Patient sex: M
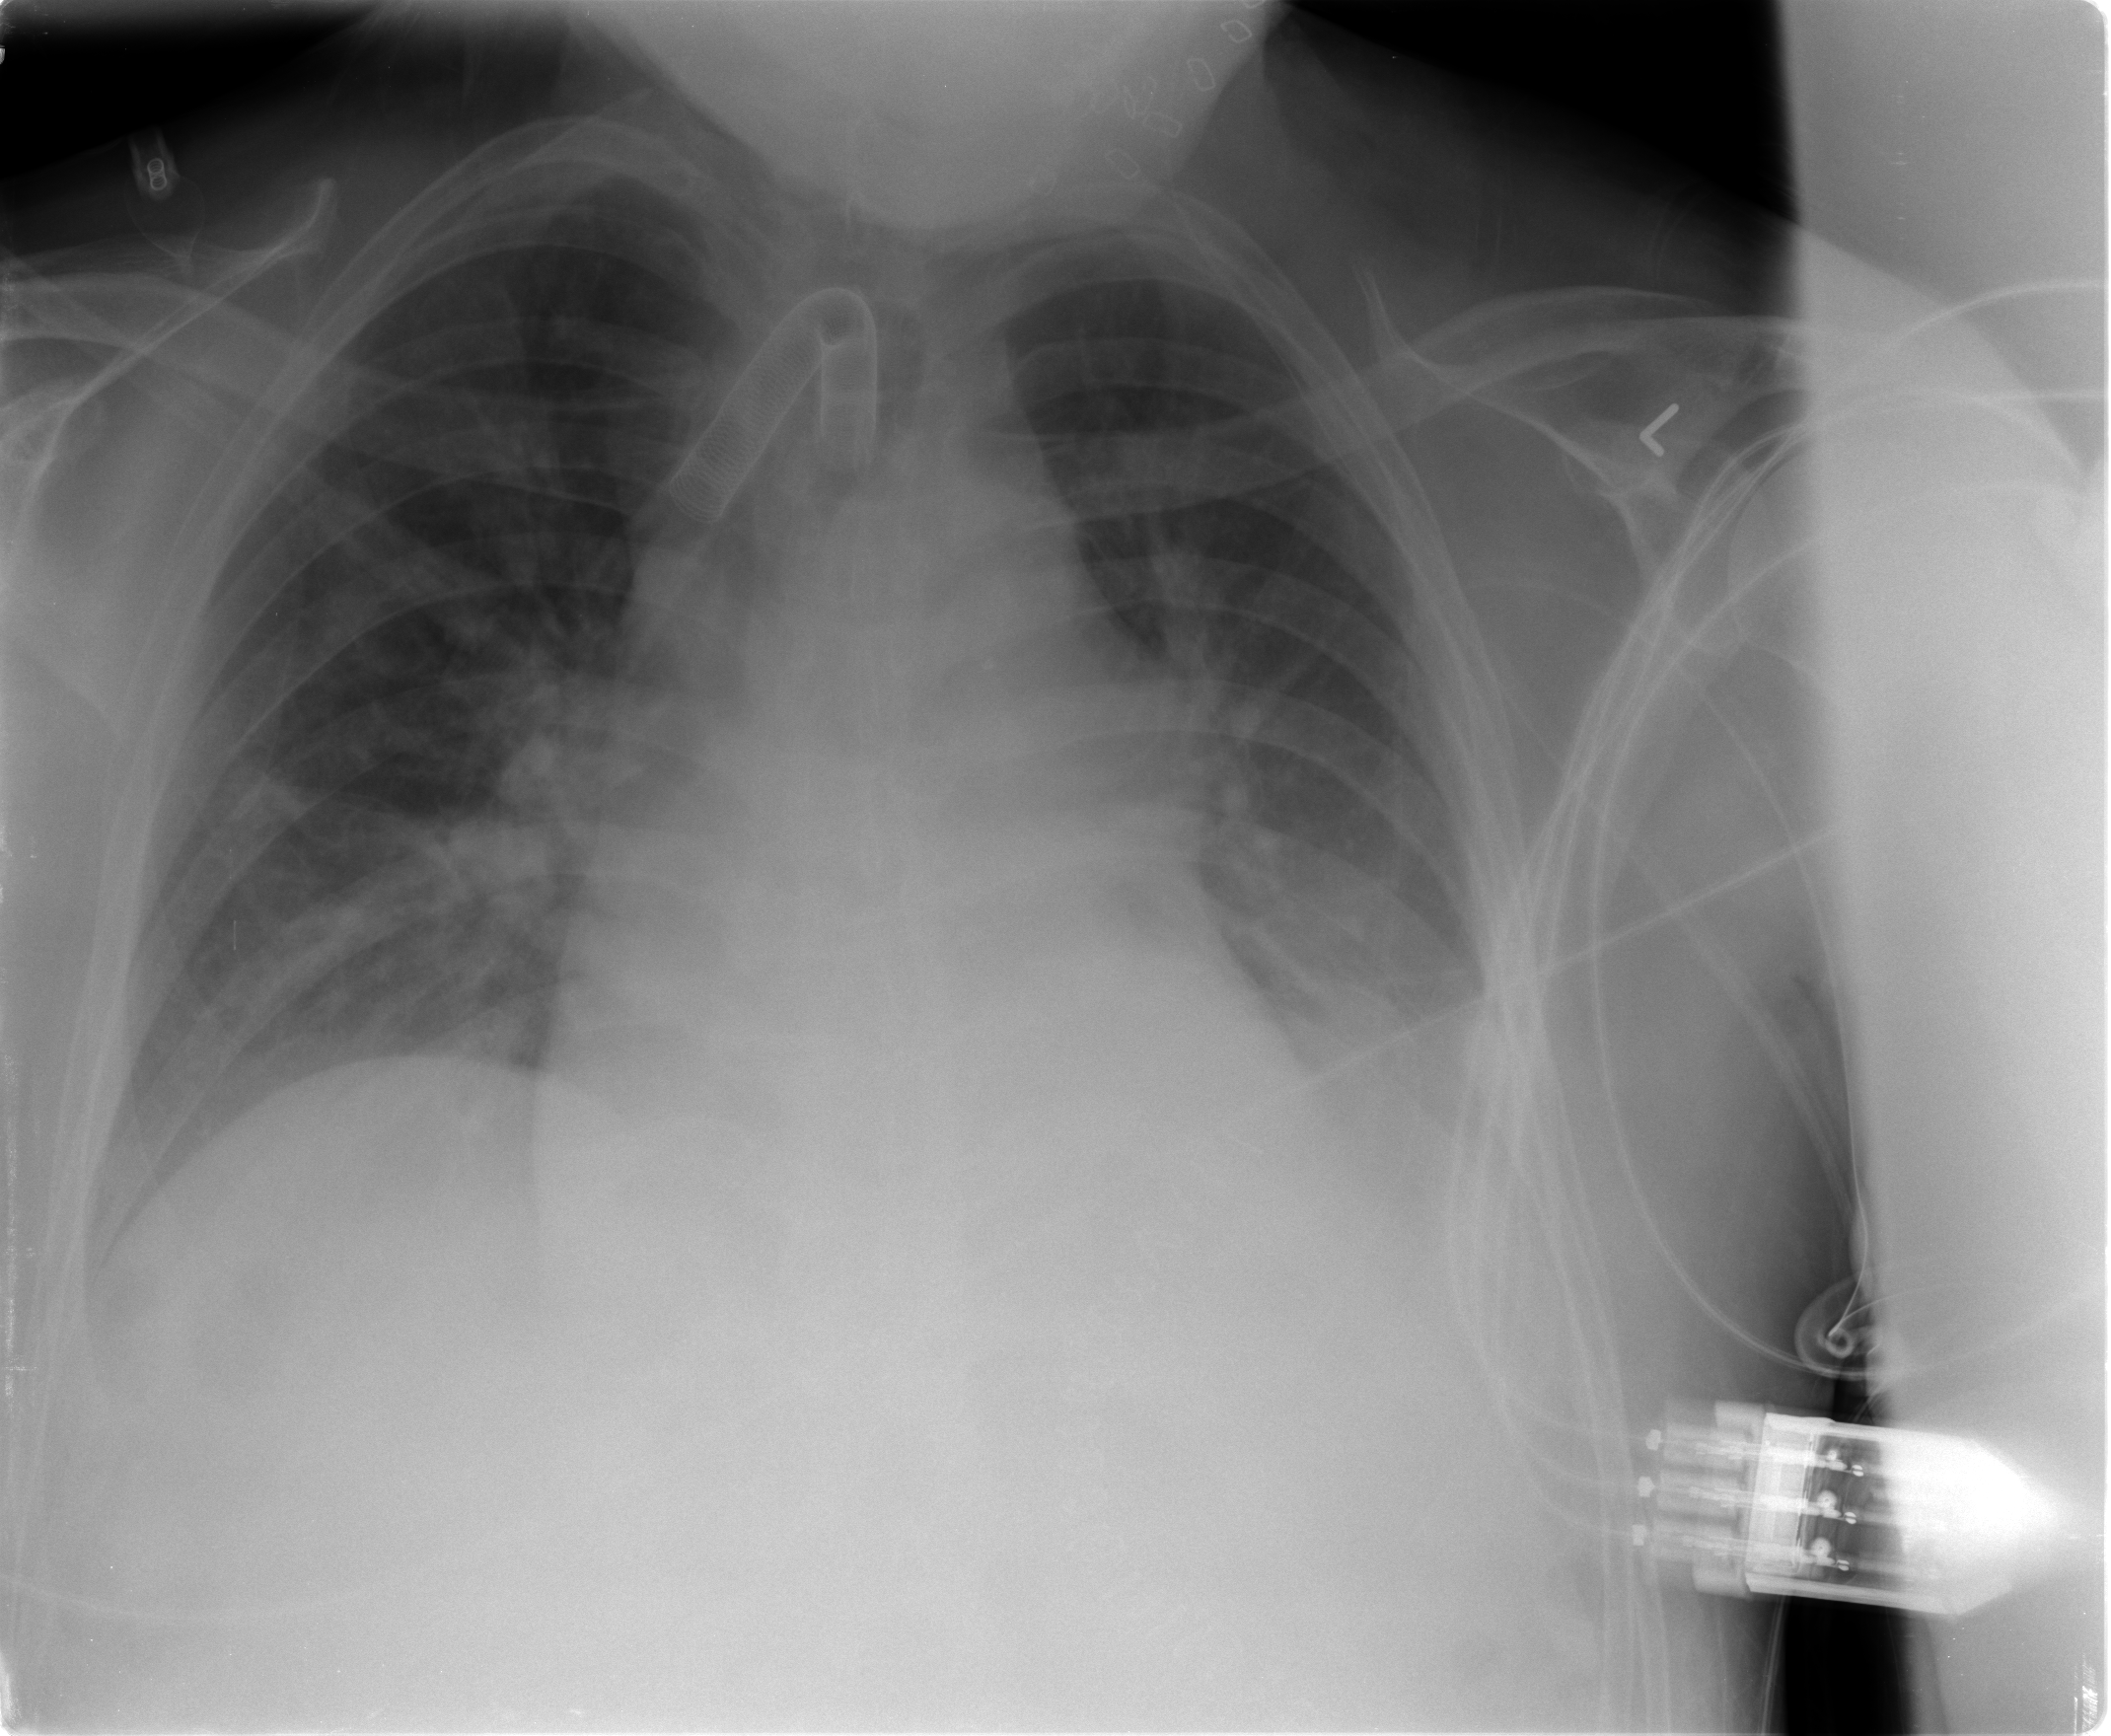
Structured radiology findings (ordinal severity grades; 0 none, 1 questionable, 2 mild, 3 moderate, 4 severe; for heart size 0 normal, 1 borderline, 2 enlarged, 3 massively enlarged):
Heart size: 0
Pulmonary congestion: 1
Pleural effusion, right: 1
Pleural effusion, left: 2
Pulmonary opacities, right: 1
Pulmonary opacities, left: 1
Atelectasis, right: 2
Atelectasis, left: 2